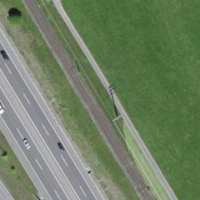
EUNIS habitat code: 57
Species observed at this site:
Buteo buteo